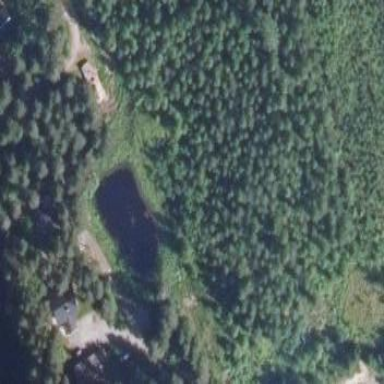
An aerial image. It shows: Swamp in wetland area.